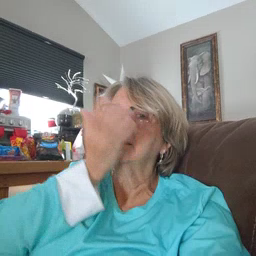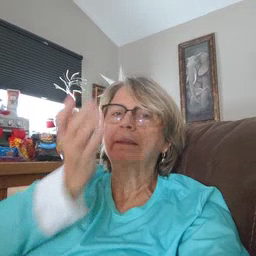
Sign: grass